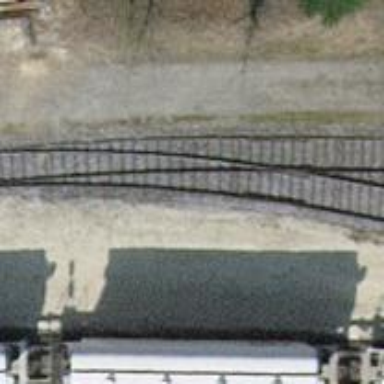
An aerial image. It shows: Single-track railway spur.